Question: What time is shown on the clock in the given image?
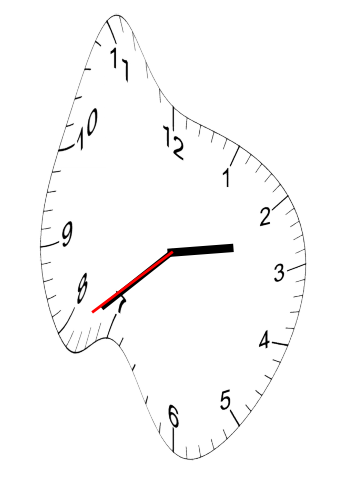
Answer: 02:38:39